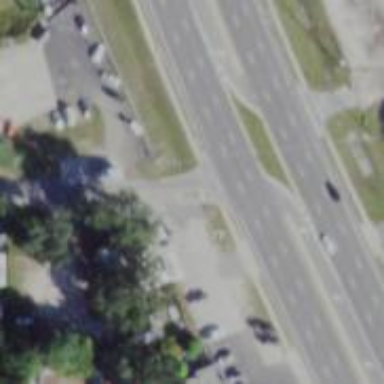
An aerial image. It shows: Asphalt road designated as trunk highway.